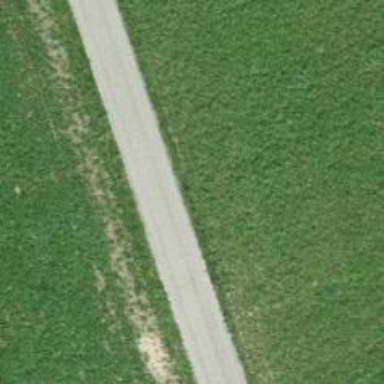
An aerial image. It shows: Well-maintained track road of grade 1.